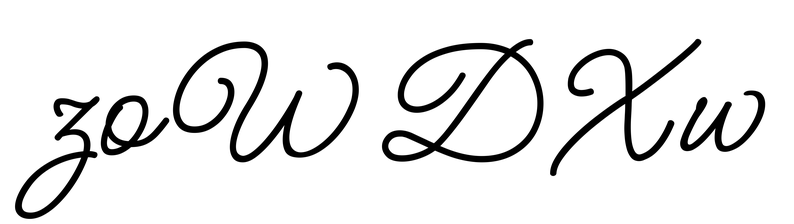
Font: MeowScript-Regular